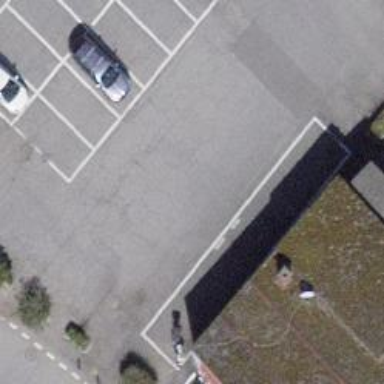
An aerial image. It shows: Motorcycle parking area.